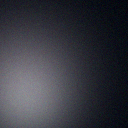
Screen state: off